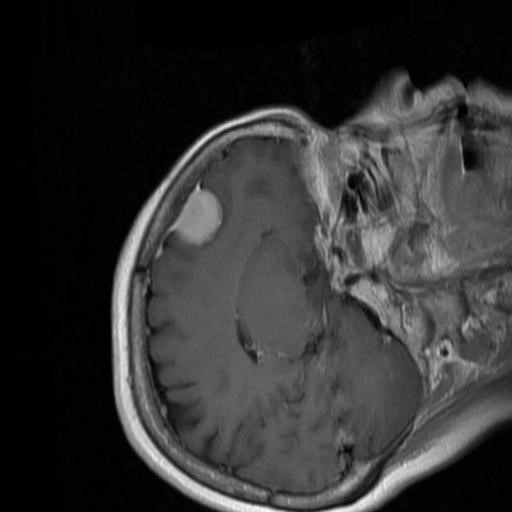
Label: brain_menin